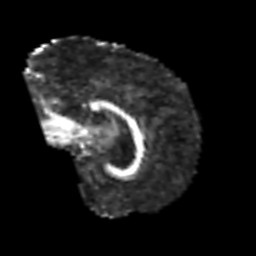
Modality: FA
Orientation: sagittal
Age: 43
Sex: male
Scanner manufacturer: siemens
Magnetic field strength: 3 T
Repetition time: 6.1 s
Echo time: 0.101 s